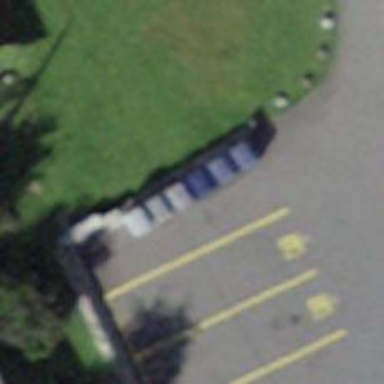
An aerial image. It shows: Recycling container in the area designated for recycling.